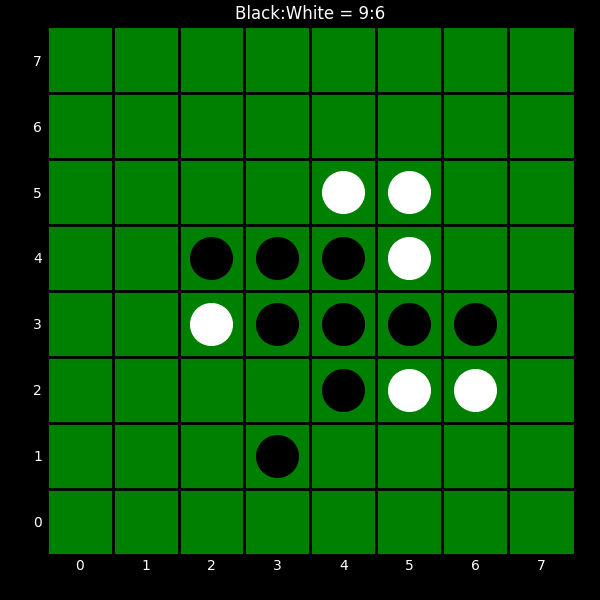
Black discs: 9
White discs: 6